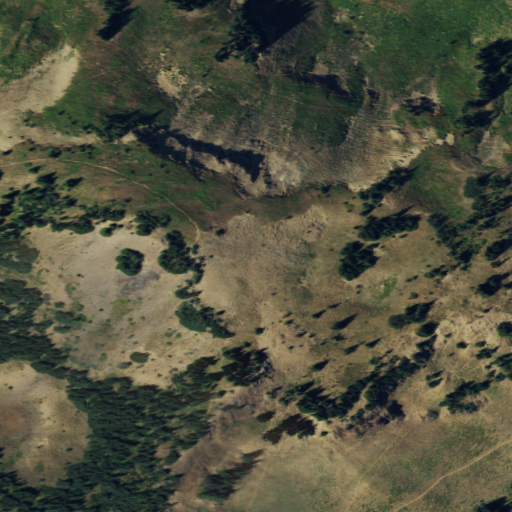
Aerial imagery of mountain in Washington named Norse Peak containing shrub, grassland, and evergreen forest